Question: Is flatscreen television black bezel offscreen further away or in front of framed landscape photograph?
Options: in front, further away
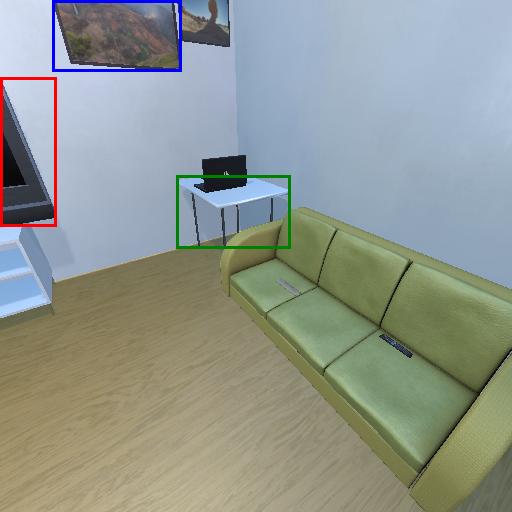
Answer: in front